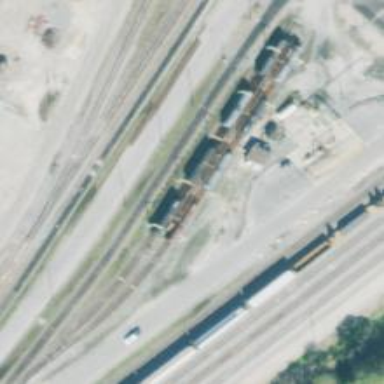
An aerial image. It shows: Loading rack for railway transport.